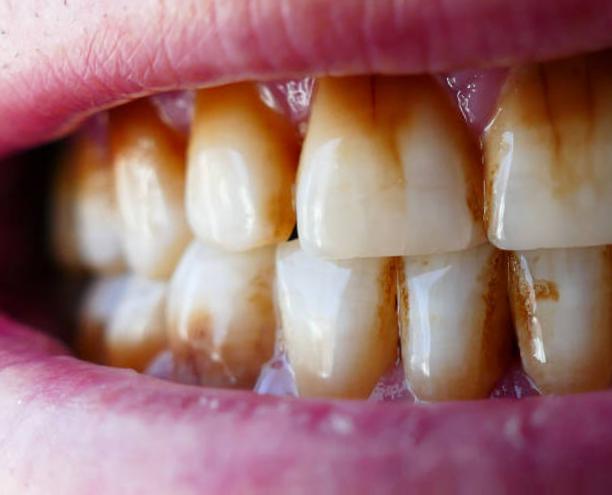
Condition: Tooth Discoloration